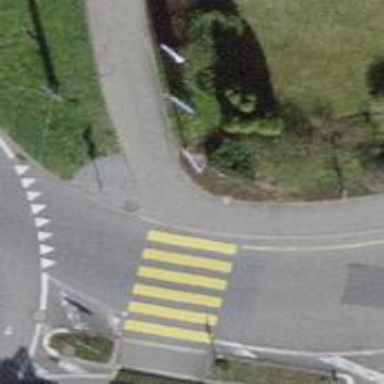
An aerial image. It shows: Kerb serving as barrier.